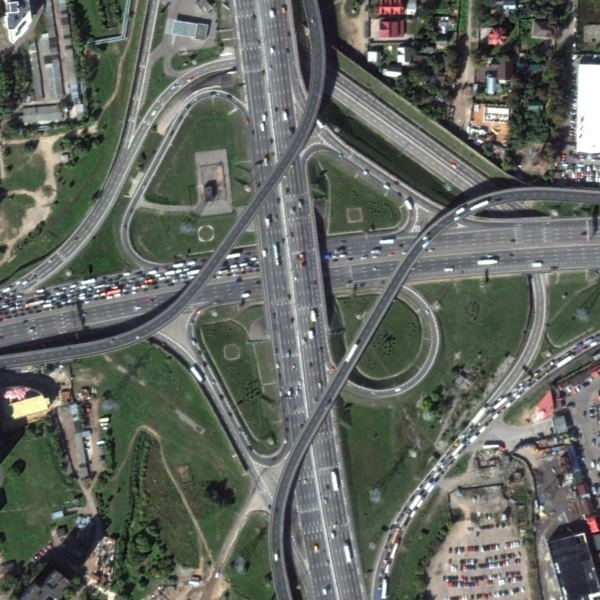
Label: Viaduct